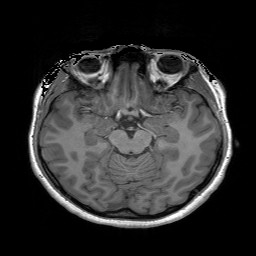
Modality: T1w
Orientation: coronal